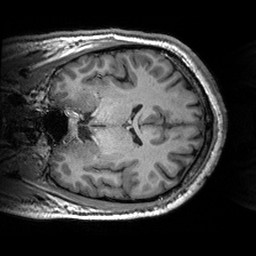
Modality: T1w
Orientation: coronal
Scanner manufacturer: siemens
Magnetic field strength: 3 T
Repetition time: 2.53 s
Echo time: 0.00288 s